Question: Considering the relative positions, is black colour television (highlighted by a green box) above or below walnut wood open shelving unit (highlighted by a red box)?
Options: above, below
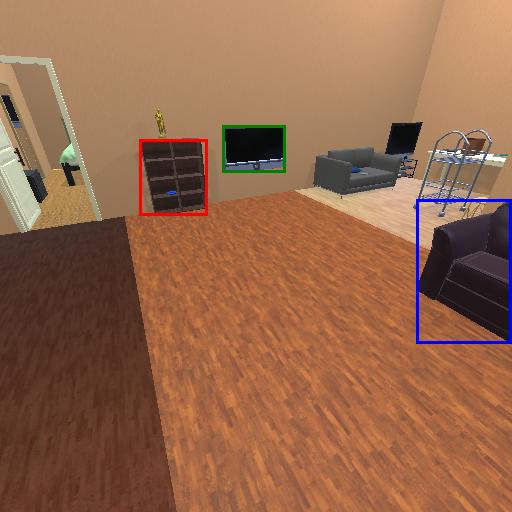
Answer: above